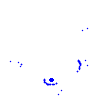
Particle: kaon